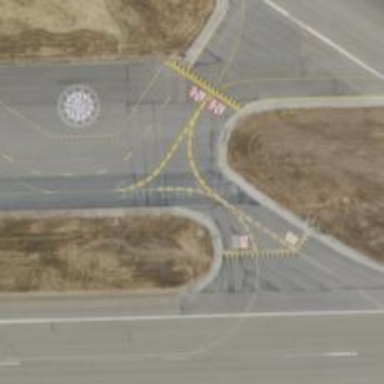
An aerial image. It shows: Taxiway at the airport with asphalt surface.